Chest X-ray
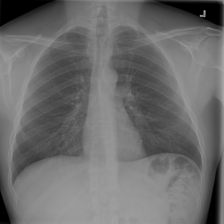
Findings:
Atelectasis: negative
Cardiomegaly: negative
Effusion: negative
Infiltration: negative
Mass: negative
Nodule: negative
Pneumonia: negative
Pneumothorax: negative
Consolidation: negative
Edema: negative
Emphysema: negative
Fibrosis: negative
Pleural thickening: negative
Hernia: negative